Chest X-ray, PA view. Patient: 11 years old, sex F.
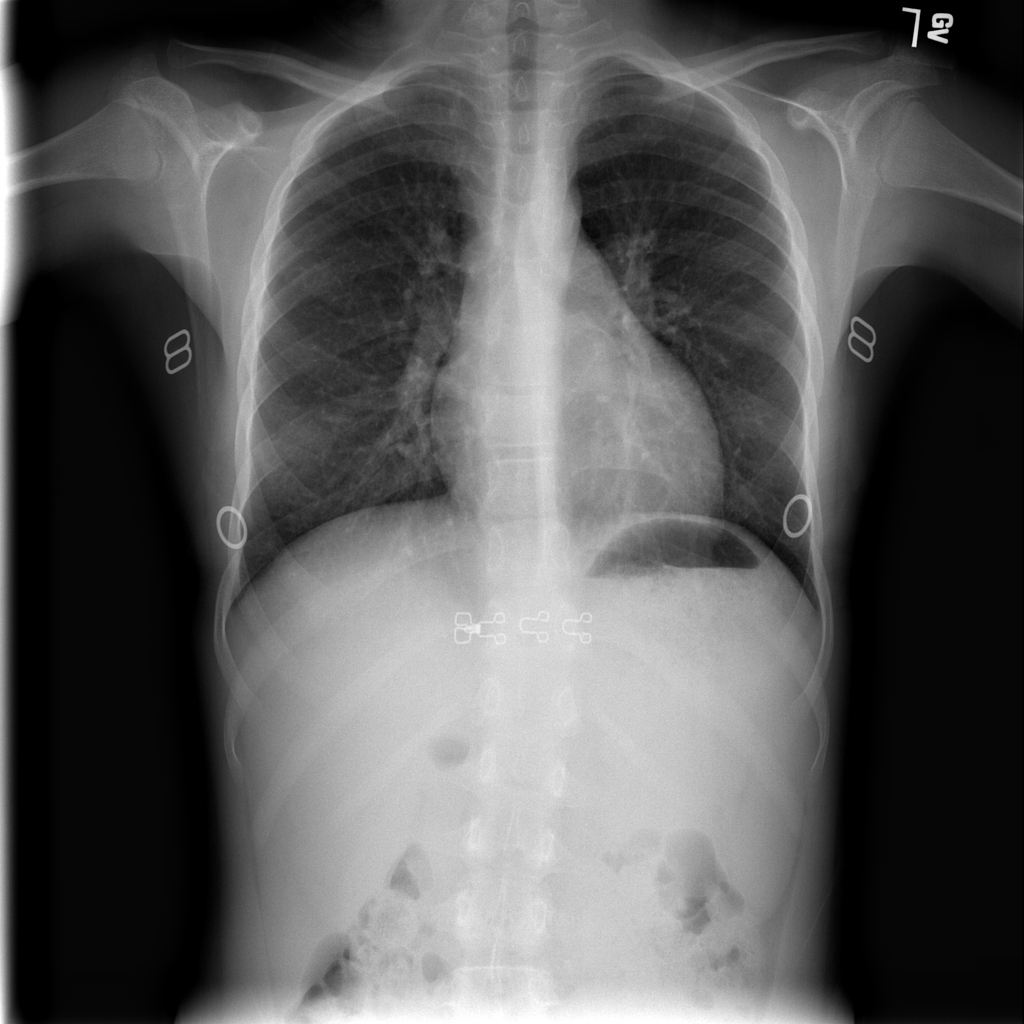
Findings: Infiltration